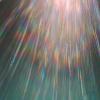
Label: sunburn